Interaction volume radius: 10 \u00c5
Interaction volume height: 20 \u00c5
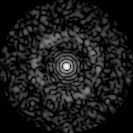
Disorder parameter: 0.8262